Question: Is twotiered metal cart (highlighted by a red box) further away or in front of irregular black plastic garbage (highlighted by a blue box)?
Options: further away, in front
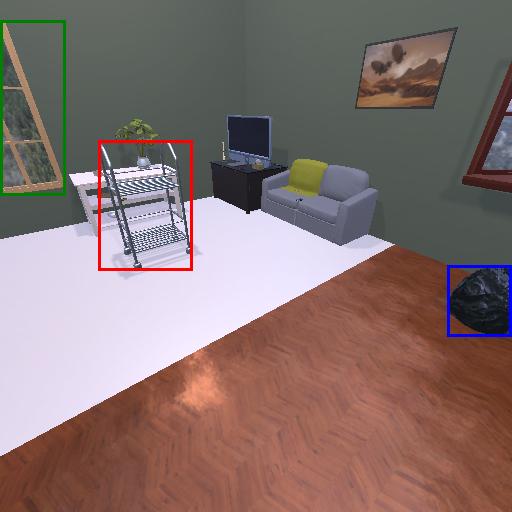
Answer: further away